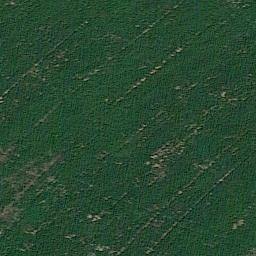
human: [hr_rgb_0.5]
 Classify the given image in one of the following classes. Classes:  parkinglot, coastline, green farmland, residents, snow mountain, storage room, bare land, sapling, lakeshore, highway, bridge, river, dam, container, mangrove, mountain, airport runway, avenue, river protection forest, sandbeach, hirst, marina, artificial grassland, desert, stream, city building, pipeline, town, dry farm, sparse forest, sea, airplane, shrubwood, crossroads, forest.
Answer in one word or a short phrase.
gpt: artificial grassland